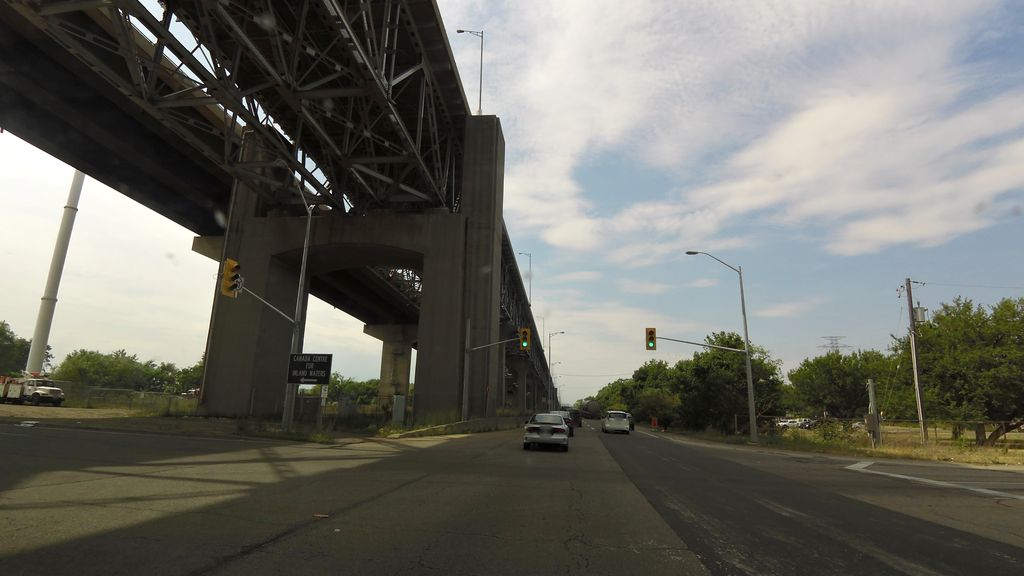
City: hamilton